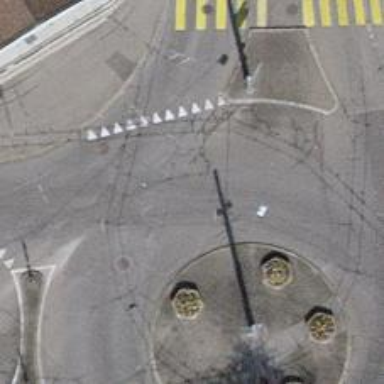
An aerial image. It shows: Tertiary road with asphalt surface leading to roundabout. The road has trolley wires.